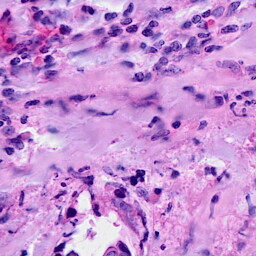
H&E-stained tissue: Breast